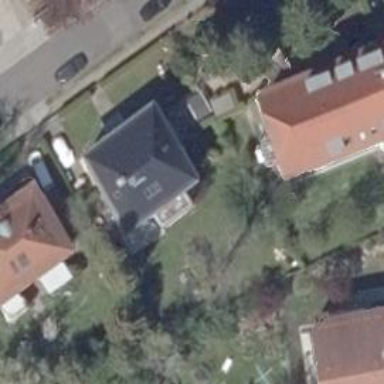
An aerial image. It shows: Residential building with hipped roof.